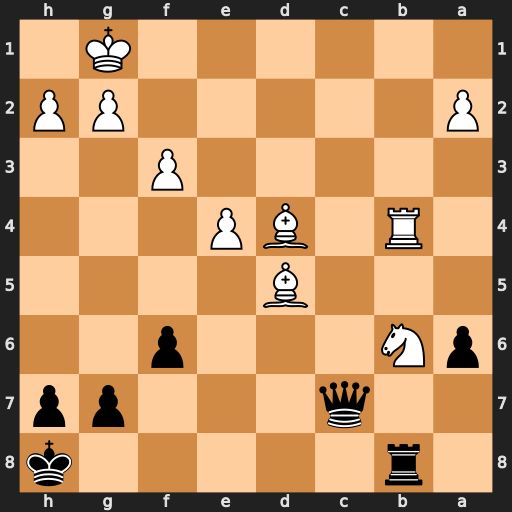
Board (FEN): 1r5k/2q3pp/pN3p2/3B4/1R1BP3/5P2/P5PP/6K1
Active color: b
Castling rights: -
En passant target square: -
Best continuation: Qc1+ Kf2 Qd2+